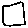
Label: square